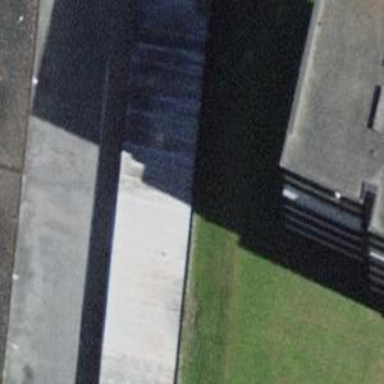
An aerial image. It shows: View of roof of building.